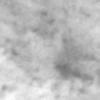
Label: no_change